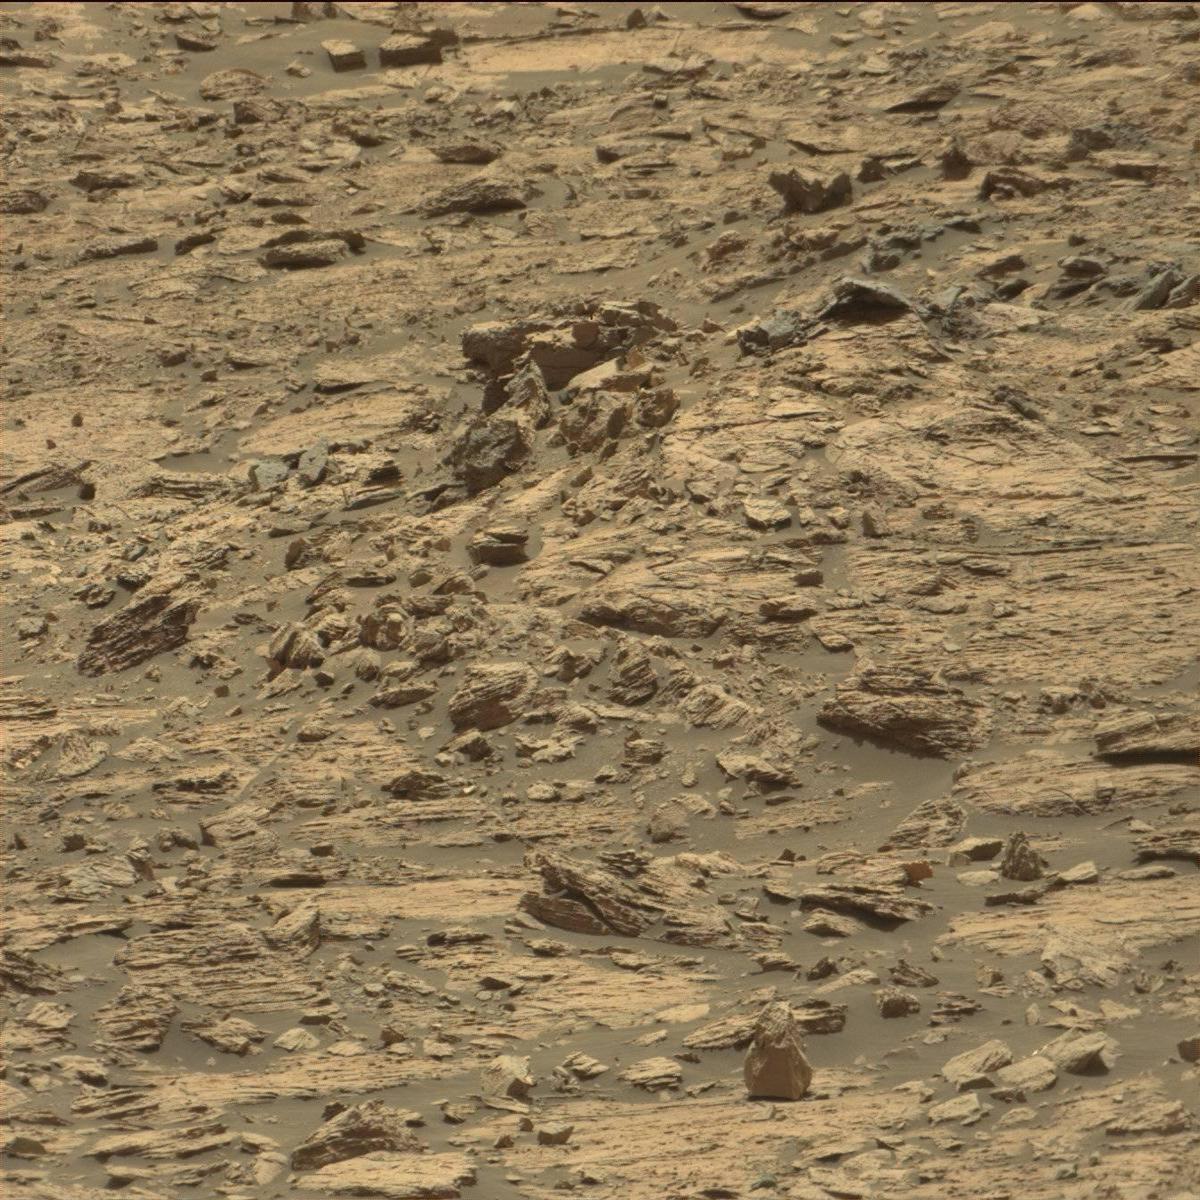
Terrain classes present: Bedrock, Sand / Soil